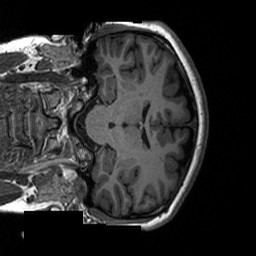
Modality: T1w
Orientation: coronal
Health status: ill
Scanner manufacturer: siemens
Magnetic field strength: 3 T
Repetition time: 2.3 s
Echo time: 0.00226 s